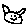
Label: cat